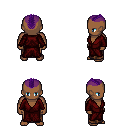
a pixel art fantasy rpg character, male body template, human, dark skin, red robe, robe skirt, purple short mohawk hairstyle, four views (front, back, left, right), 2x2 character sprite sheet, small pixel art, hard edges, no anti-aliasing